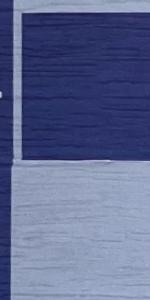
Label: Empty